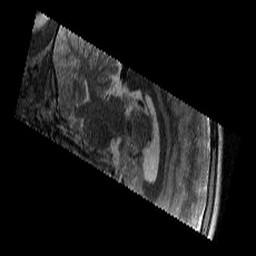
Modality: T2w
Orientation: sagittal
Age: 9
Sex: female
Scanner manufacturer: siemens
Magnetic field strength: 3 T
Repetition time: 9.23 s
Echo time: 0.067 s